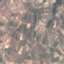
Land use / land cover: PermanentCrop